Interaction volume radius: 10 \u00c5
Interaction volume height: 10 \u00c5
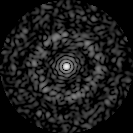
Disorder parameter: 0.8288